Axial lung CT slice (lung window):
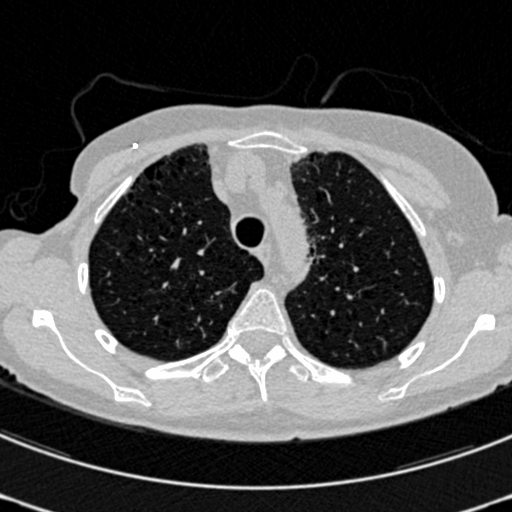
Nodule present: no